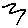
Label: zigzag